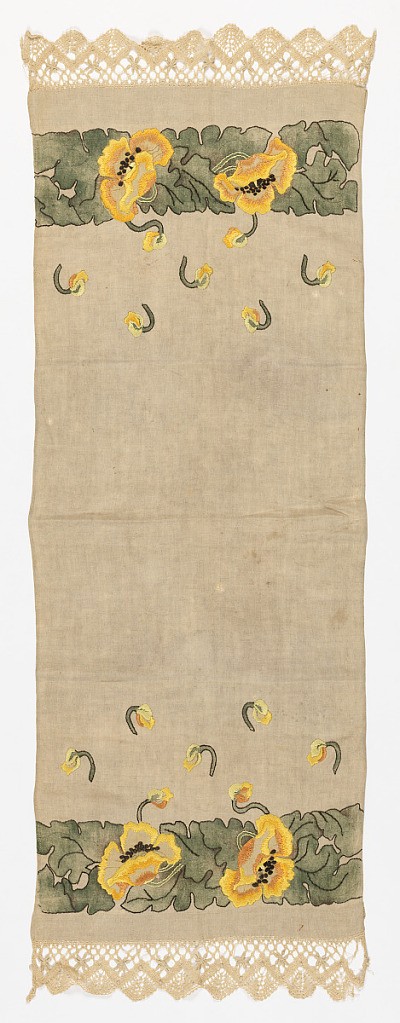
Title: Table runner
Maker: Unknown
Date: ca. 1912
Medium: linen ground, silk embroidery Technique: stenciled and embroidered on plain weave, crocheted border
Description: Rectangular Arts & Crafts-style embroidered and stenciled table runner has a design of large dark green leaves and two large yellow flowers at both ends. Small yellow sprigs float above the leaves and flowers. Both ends have a crocheted border added.